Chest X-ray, PA view. Patient: 62 years old, sex F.
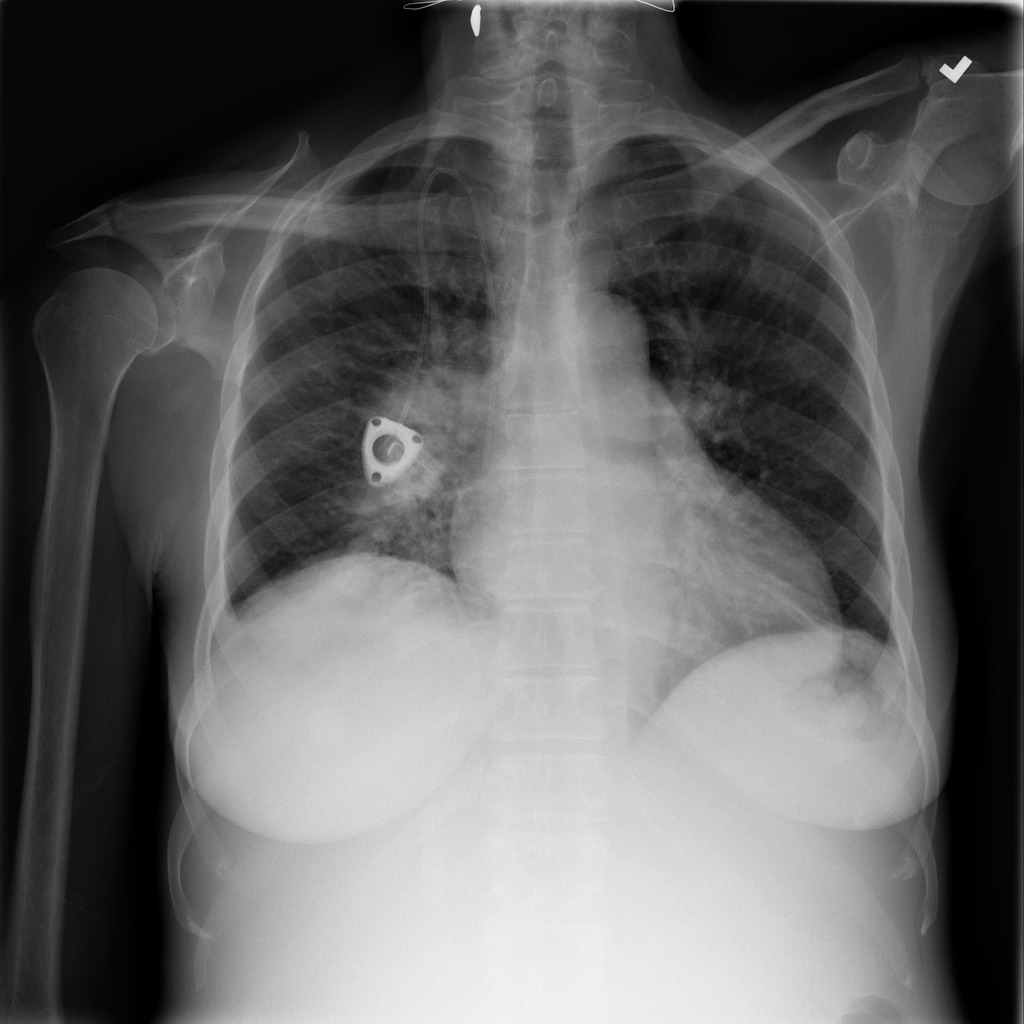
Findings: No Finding